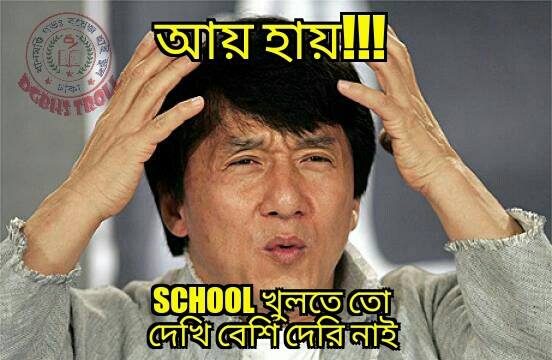
Caption: আয় হায় !!!   SCHOOL  খুলতে তো দেখি বেশি দেরি নাই
Label: non-hate